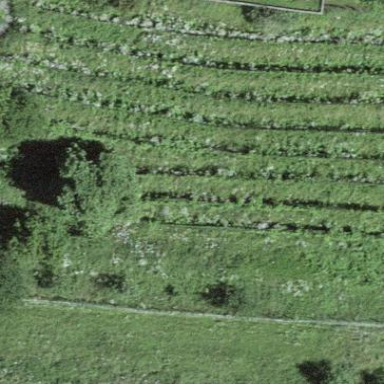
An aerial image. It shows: Vineyard where grapes are grown.